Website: macys
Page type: billing-address
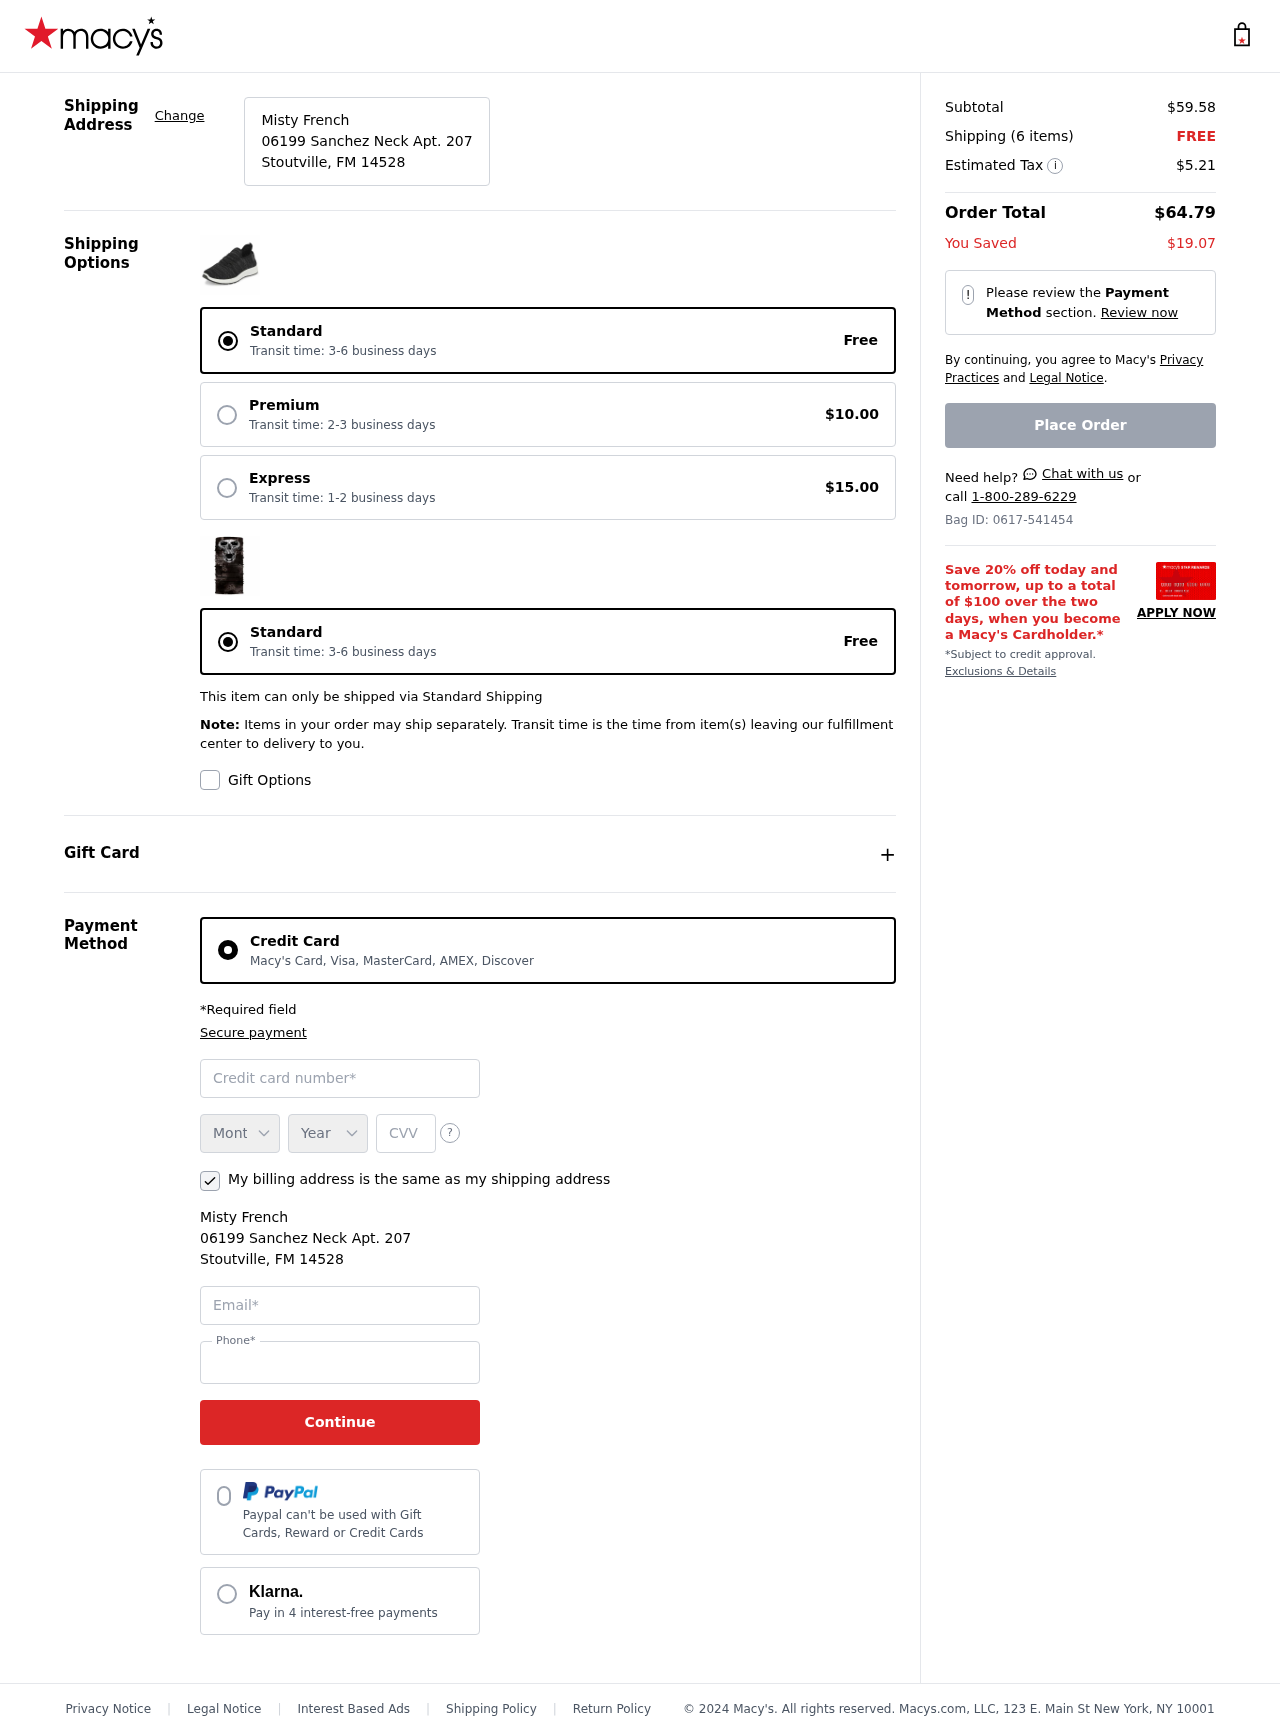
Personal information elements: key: PII_CARD_CVV
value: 9639
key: PII_CARD_EXPIRY_MONTH
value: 09
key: PII_CARD_EXPIRY_YEAR
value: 28
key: PII_CARD_NUMBER
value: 3743 3520 4011 009
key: PII_CITY_STATE_ZIP
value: Stoutville, FM 14528
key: PII_EMAIL
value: mistyfrench@gmail.com
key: PII_FULLNAME
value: Misty French
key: PII_PHONE
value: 4763033354
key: PII_STREET
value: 06199 Sanchez Neck Apt. 207
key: PII_FULLNAME2
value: Misty French
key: PII_CITY
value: Stoutville
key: PII_STATE
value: FM
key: PII_STATE_ABBR
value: FM
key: PII_POSTCODE
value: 14528
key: PII_POSTCODE_FULL
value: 14528
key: PII_CITY_STATE
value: Stoutville, FM
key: PII_POSTCODE_NUMERIC
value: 14528
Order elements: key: ORDER_SUBTOTAL
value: $59.58
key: ORDER_NUM_ITEMS
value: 6
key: ORDER_SHIPPING_COST
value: FREE
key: ORDER_TAX
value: $5.21
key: ORDER_TOTAL
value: $64.79
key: ORDER_SAVINGS
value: $19.07
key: ORDER_ID
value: Bag ID: 0617-541454